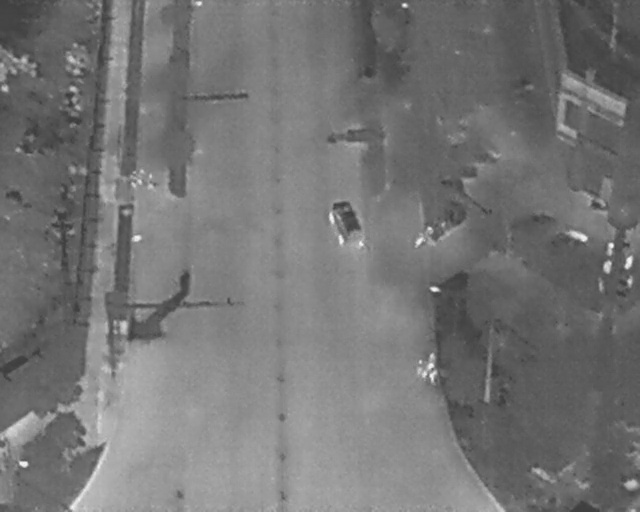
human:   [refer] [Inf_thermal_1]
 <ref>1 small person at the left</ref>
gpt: <box>[[22, 34, 25, 36, 2]]</box>

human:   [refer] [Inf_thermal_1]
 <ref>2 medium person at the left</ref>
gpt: <box>[[20, 33, 23, 35, 2], [19, 34, 22, 36, 2]]</box>

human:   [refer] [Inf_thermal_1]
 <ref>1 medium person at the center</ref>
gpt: <box>[[64, 45, 67, 47, 29]]</box>

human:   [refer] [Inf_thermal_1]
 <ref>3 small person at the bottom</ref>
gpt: <box>[[66, 72, 68, 74, 2], [66, 69, 68, 70, 11], [65, 72, 67, 73, 22]]</box>